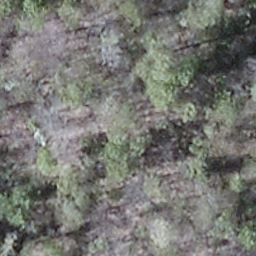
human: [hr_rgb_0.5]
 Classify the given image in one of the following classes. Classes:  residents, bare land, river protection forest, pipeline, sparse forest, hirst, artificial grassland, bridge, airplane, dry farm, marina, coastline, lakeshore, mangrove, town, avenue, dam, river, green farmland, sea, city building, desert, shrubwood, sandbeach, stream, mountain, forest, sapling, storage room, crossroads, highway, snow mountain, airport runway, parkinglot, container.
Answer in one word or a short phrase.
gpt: shrubwood